Aerial crown-view tile of a tropical tree (Barro Colorado Island, Panama), acquired 20240611:
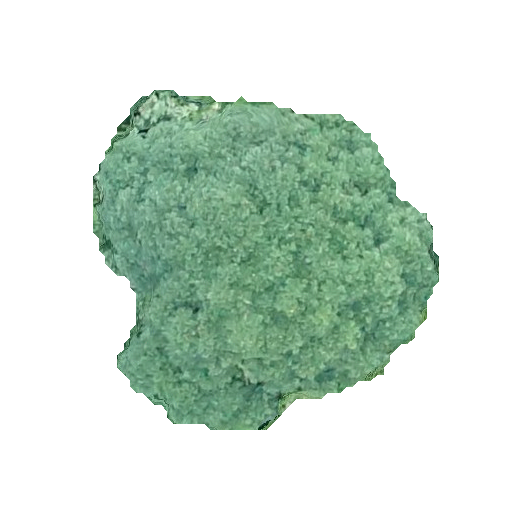
Species: Jacaranda copaia
GBIF accepted scientific name: Jacaranda copaia
Crown area: 135.667 m²